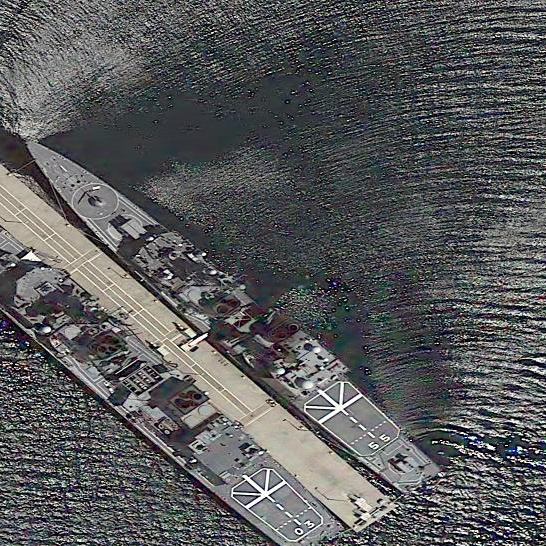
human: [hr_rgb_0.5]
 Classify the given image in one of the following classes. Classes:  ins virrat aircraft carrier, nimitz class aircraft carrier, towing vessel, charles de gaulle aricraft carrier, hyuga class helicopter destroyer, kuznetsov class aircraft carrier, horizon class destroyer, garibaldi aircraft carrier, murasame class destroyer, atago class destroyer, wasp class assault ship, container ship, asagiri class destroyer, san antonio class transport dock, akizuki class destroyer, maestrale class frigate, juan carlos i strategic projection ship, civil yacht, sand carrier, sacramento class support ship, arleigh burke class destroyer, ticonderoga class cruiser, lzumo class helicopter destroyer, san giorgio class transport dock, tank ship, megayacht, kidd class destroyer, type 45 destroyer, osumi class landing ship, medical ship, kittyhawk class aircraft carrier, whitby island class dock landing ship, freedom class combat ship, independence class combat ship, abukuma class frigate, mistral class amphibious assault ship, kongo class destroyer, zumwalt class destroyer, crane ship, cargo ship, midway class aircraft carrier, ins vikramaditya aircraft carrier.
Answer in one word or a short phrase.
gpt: Murasame class destroyer